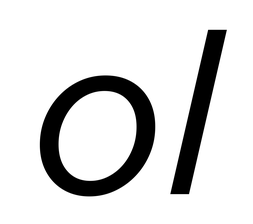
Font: InstrumentSans-Italic_Italic